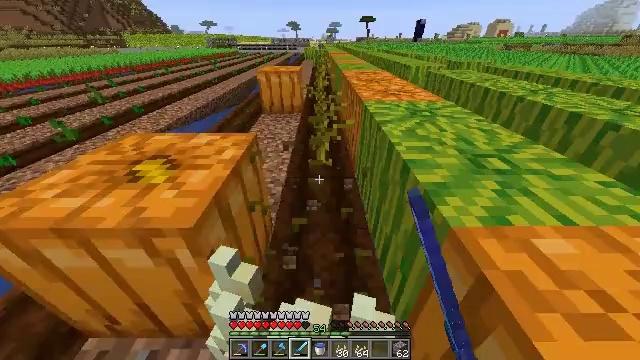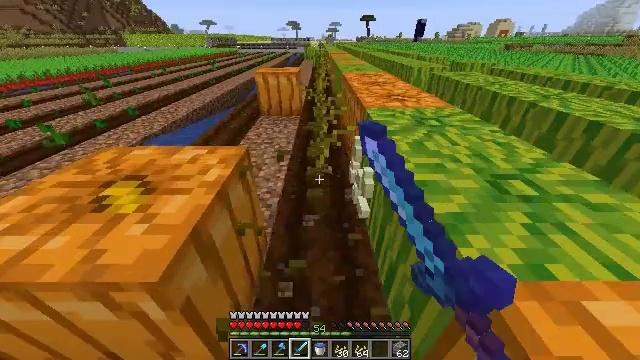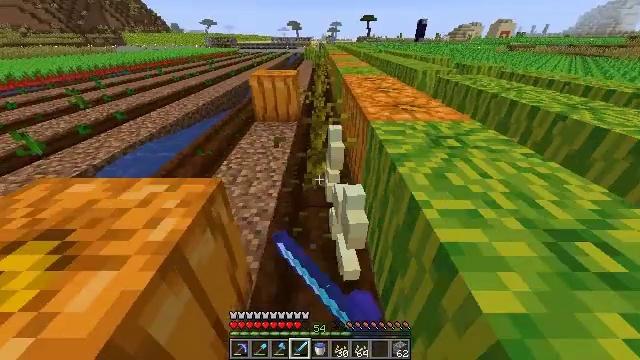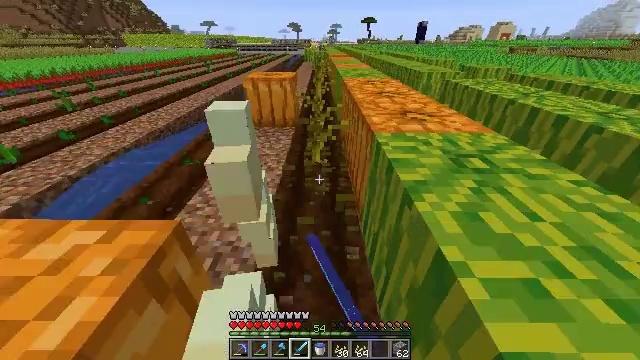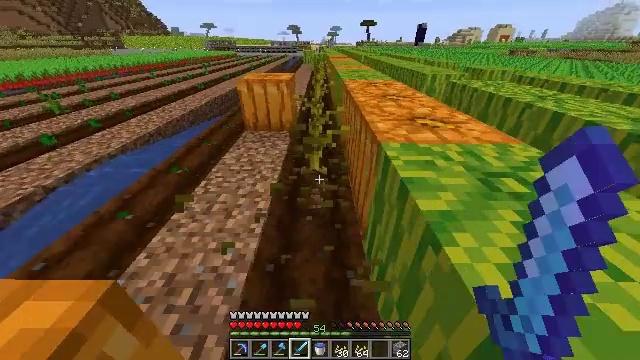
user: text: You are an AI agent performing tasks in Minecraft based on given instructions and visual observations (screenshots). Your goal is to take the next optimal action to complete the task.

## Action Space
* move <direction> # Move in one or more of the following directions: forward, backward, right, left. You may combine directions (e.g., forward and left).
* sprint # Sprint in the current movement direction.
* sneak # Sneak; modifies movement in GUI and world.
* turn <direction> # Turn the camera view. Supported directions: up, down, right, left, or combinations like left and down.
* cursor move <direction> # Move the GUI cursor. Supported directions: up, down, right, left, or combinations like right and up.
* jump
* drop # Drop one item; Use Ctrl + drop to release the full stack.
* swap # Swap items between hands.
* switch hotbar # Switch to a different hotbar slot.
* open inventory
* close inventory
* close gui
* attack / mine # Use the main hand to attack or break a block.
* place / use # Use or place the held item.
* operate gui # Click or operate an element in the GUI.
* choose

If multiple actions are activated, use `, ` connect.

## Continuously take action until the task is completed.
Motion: motion action
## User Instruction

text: Attack the pumpkin stem to gather it.
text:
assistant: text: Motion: move forward, sprint, attack / mine
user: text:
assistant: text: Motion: move forward, sprint, attack / mine
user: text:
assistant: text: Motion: move forward, sprint, attack / mine
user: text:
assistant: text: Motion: move forward, sprint, attack / mine
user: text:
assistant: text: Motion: sprint, attack / mine